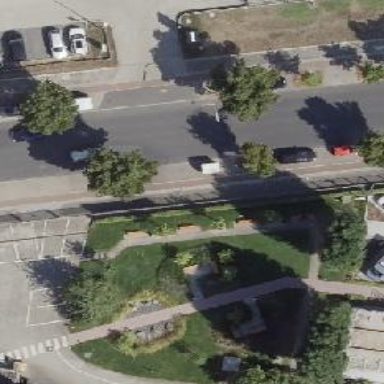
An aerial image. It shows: Broadleaved deciduous tree with parking obstacle nearby.